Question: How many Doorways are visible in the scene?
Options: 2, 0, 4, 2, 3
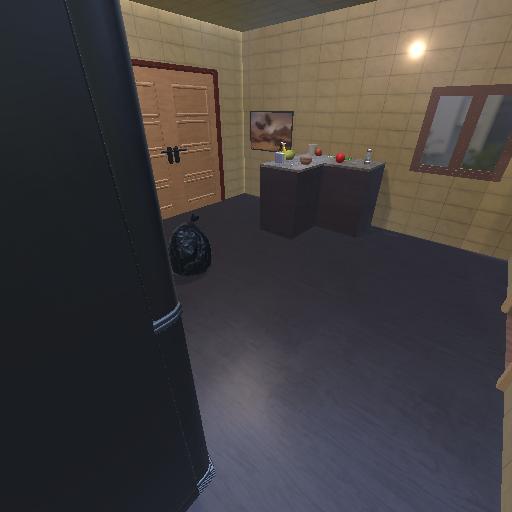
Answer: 2